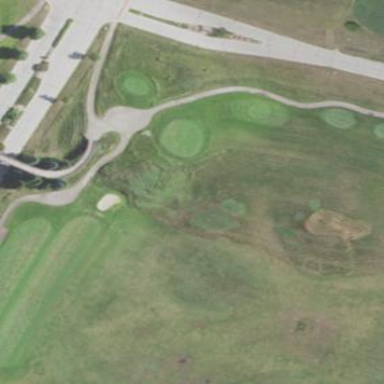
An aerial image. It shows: Rough area on grassy golf course.